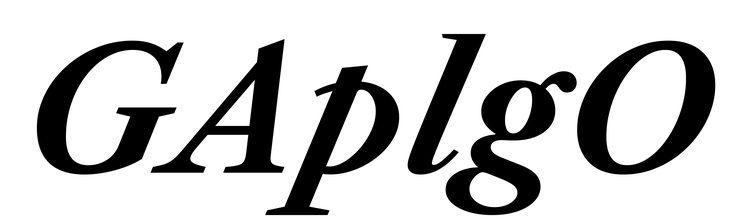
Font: LibreCaslonText-Italic_Bold_Italic